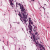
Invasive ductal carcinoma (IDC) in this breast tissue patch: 0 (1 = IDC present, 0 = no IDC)